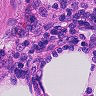
Metastatic tissue present: no